Current action and preconditions to check: path_clear

Your task: For each precondition in the list above, predict whether it will hold at this action.

Consider the current scene as observed from the mobile robot's camera, and analyze the predicted future states of all dynamic agents (e.g., people, animals, vehicles, or any moving entities) within the NEXT SECOND.

IMPORTANT: Only answer "very likely" if you are absolutely certain—based on strong, clear evidence—that a dynamic agent will violate the precondition in the predicted future state. Do NOT answer "very likely" for unlikely, ambiguous, or low-probability risks.

Ask yourself for each precondition: Is there a high probability, with clear and convincing evidence, that the predicted future states of any dynamic agent will interfere with the predicted future state of the currently executing action within the NEXT SECOND, causing that precondition to fail?

Assess the risk level based on these predictions. Use "likely" or "very likely" if motions create a clear risk of interference.

Use "neutral" or "improbable" if agents are nearby but their predicted paths are clearly diverging or non-conflicting.

Failure Risk Categories: "very improbable", "improbable", "neutral", "likely", "very likely"

Answer Format: Output ONLY the probability_of_failure value from these categories: "very improbable", "improbable", "neutral", "likely", "very likely"

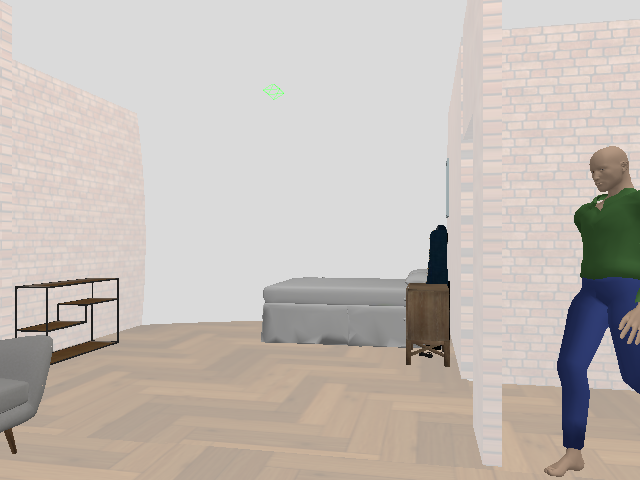

Answer: neutral